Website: lowes
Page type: customer-info-address
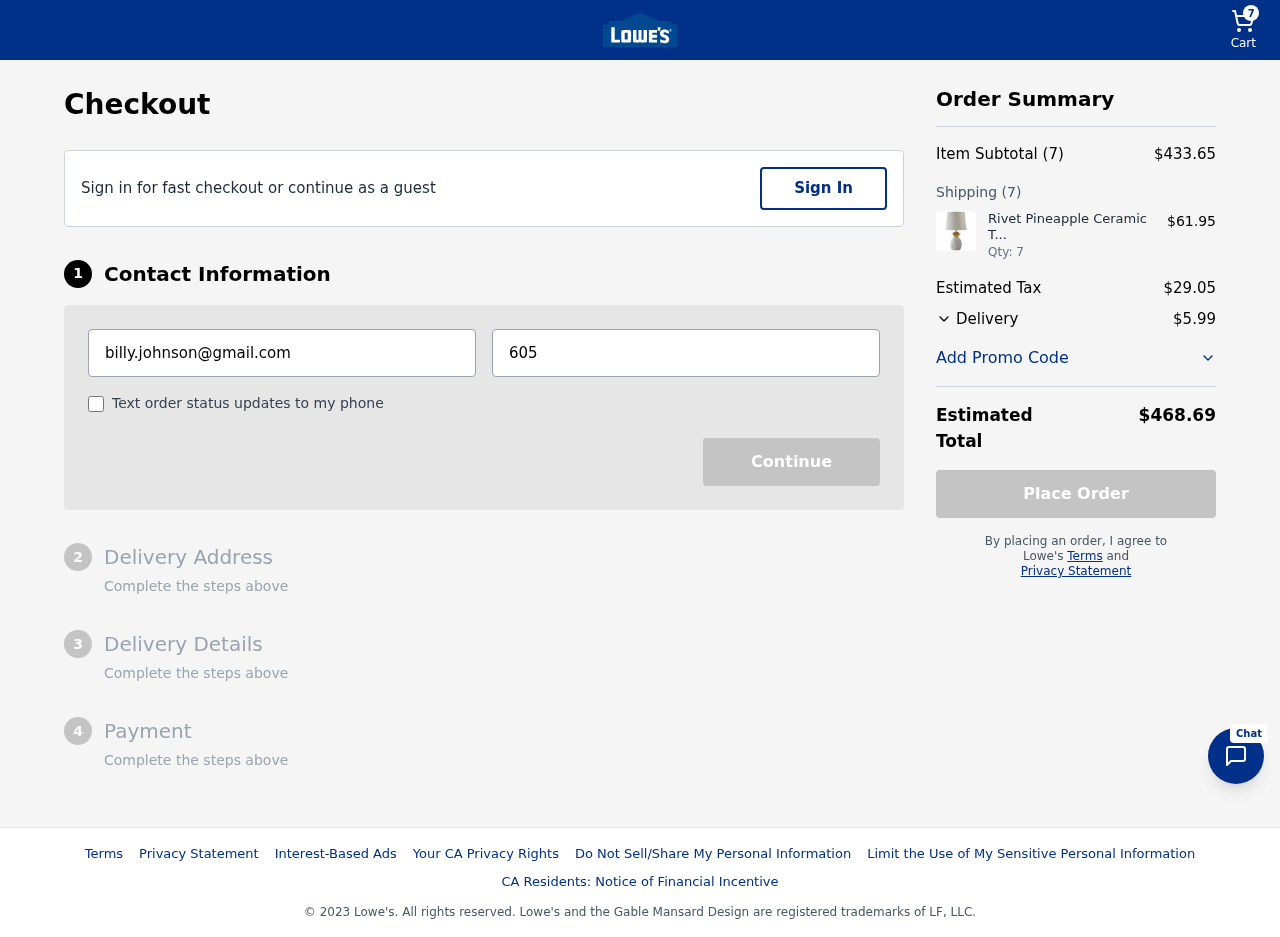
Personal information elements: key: PII_EMAIL
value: billy.johnson@gmail.com
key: PII_PHONE
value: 6053610446
Product elements: key: PRODUCT1_NAME
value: Rivet Pineapple Ceramic Table Lamp, Modern, 18" H, White and Gold
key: PRODUCT1_PRICE
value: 61.95
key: PRODUCT1_QUANTITY
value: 7
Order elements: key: ORDER_NUM_ITEMS
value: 7
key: ORDER_SUBTOTAL
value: $433.65
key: ORDER_NUM_ITEMS2
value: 7
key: ORDER_TAX
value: $29.05
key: ORDER_SHIPPING_COST
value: $5.99
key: ORDER_TOTAL
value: $468.69